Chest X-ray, PA view. Patient: 40 years old, sex F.
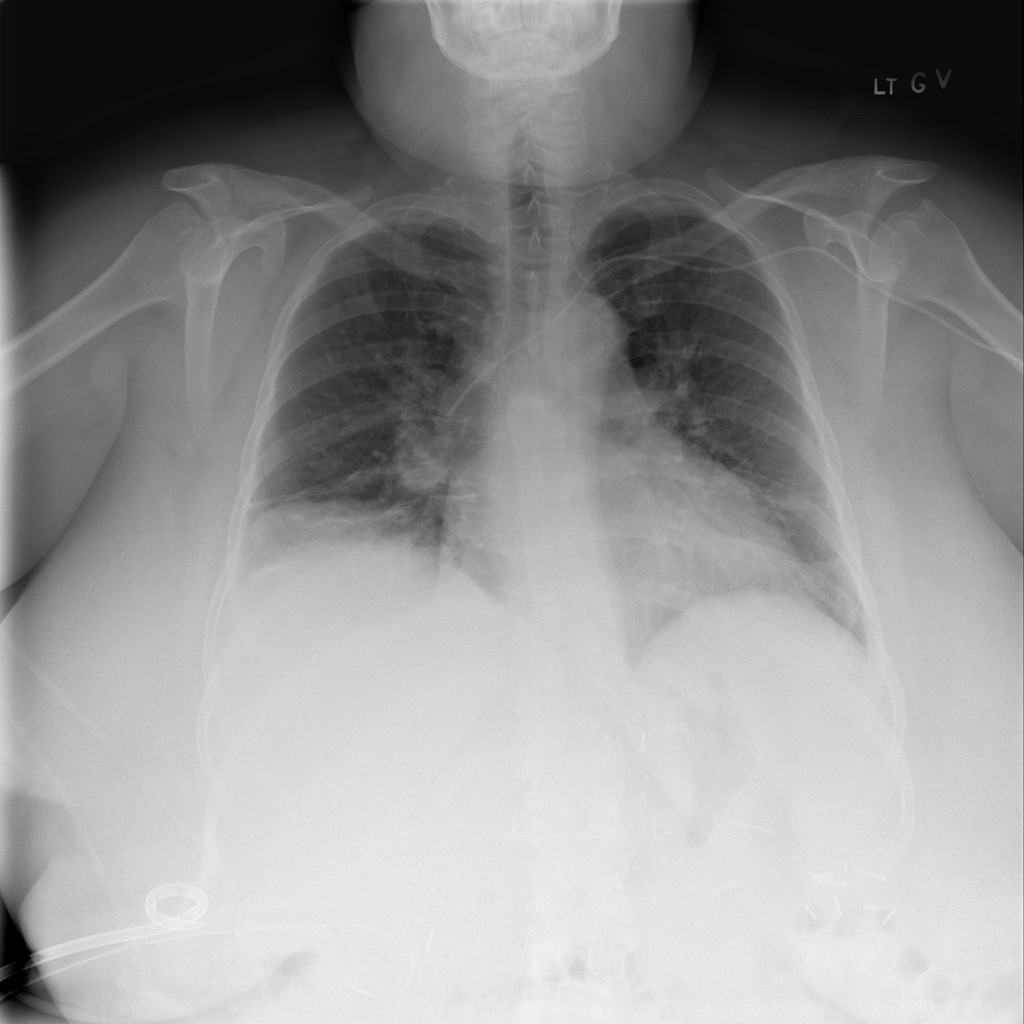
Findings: Consolidation